Question: I am trying to implement 'volume automation' in a jQuery audio player I have built.
As you can see form the picture below I have a line graph overlayed which has draggable points.
While the audio is playing an event fires every second (currently, I may up the frequency if needed) which collects the data.
The data I am returning is the audio position and the volume (determined from the height of the 'point'... not the line itself.
This means that currently despite a slope being rendered the volume only changes when each individual point is reached in the song. (a point being a single 'dot' on the line.

I have chosen to do it this way performance reasons.
However, using this method means that I need to perform a calculation to work out the volume inbetween the points.
Math really is not my strong point and I can remember very little from my school days.
I am storing the variables currently as:-
- - - - -
I hope the above makes sense!
If I remember correctly the equation needed is something to do with calculating the difference between the two points, so I assume this would just need a simple equation using the contents of the above variables.
The volume scale is 0-100. Therefore obiously a point at the top of the waveform should have a volume value of 100 and a point at the bottom should have a volume value of 0. With the individual points inbetween being calculated by the required equation.
If anyone can shed any light on this matter or help point me towards a solution It would be much appreciated!
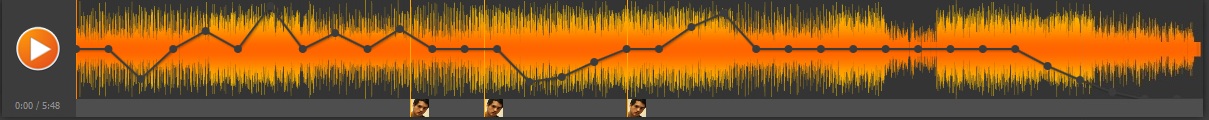
Answer: So you want to find the volume(y) between two points? As in (position - x0) * (y1 - y0) + y0?
Note that that is simplified based on the given that x0 and x1 are 1 unit apart.
Full detail:
Find slope: slope = (y1-y0)/(x1-x0)
Find % we are between x0 and x1: distance = (position - x0) / (x1 - x0)
slope * distance will give us the change thus far: change = slope * distance
To find the new value, add the change to the last value: y position = change + y0;
Re-substituting all the variables gives us:
y0 + ( ((y1 - y0)/(x1 - x0)) * ((position - x0) / (x1 - x0)))
If you're sample is at 1 unit, you can leave out the (x1 - x0) term.